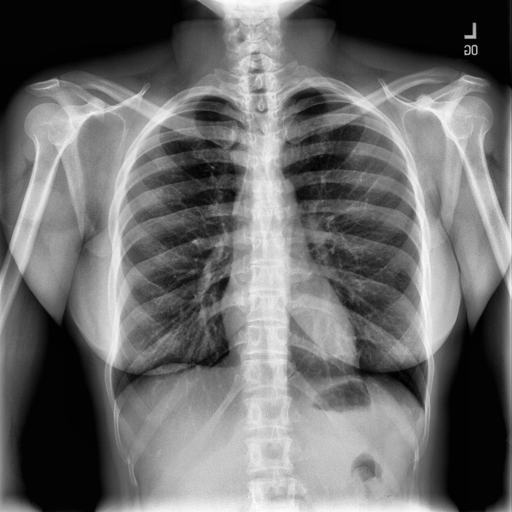
Finding: NORMAL